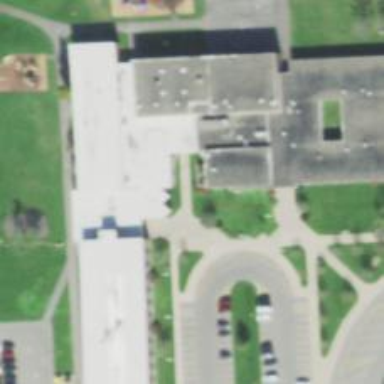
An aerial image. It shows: School.